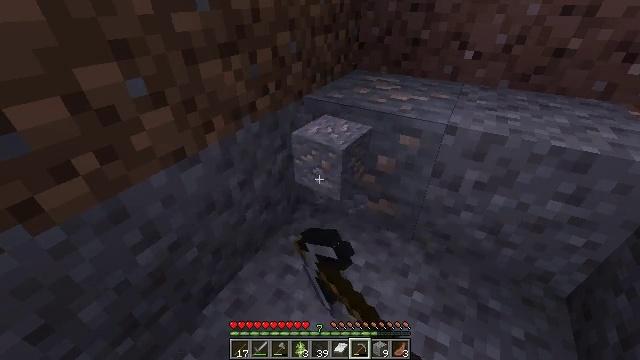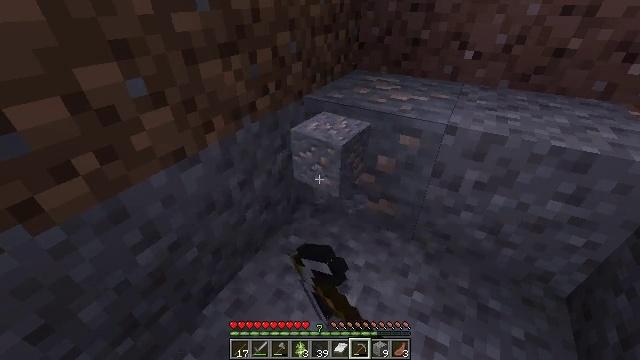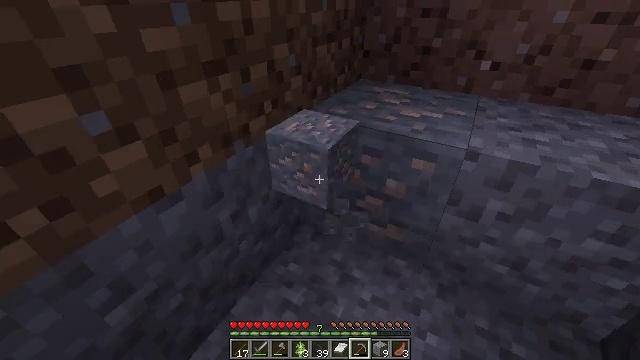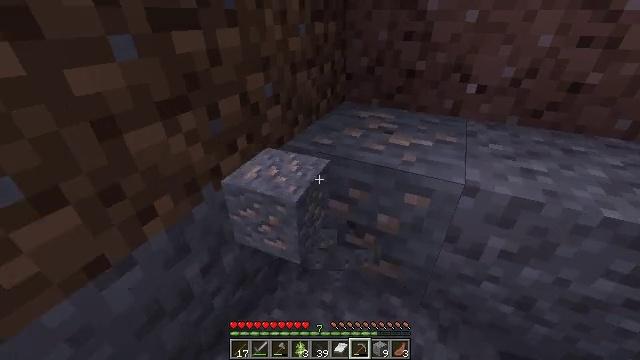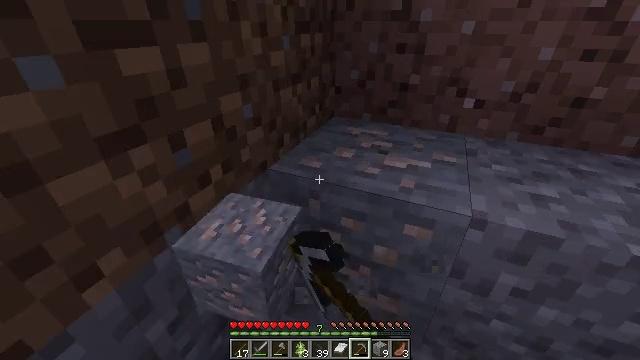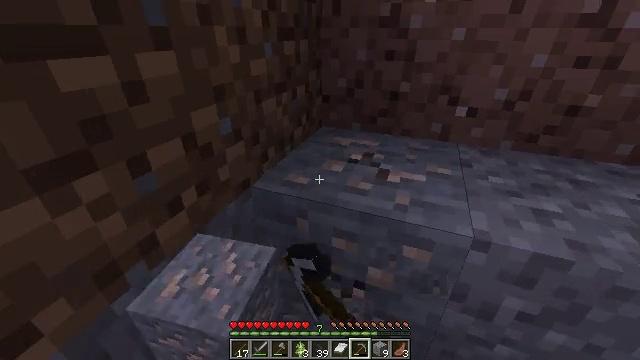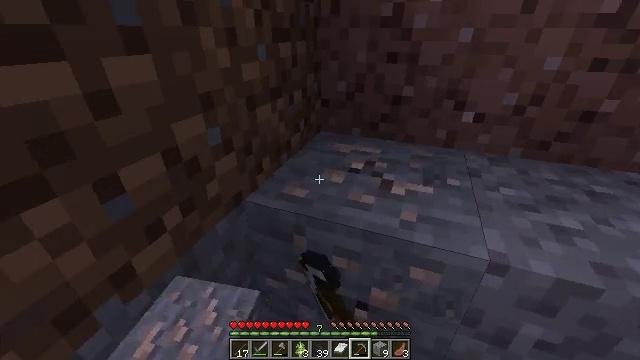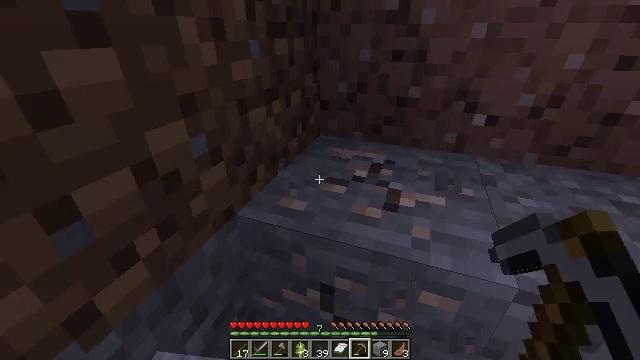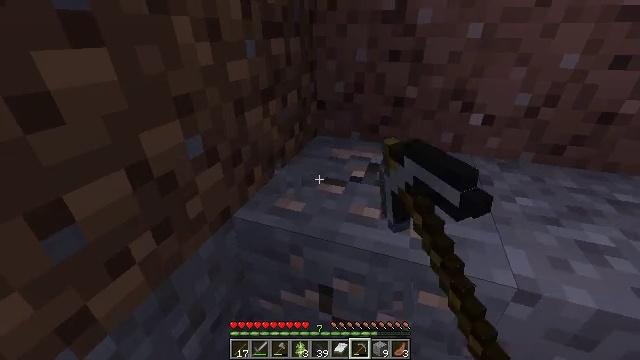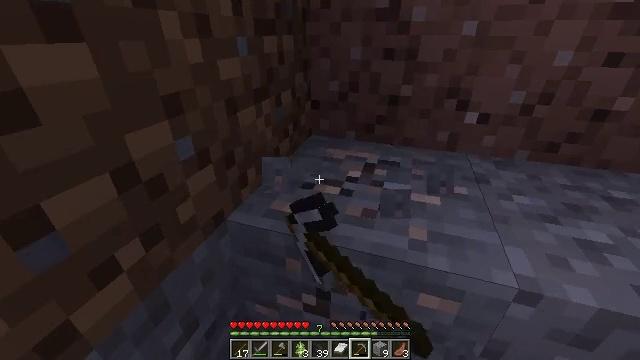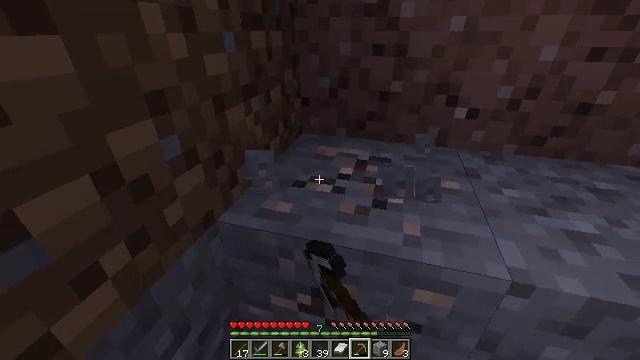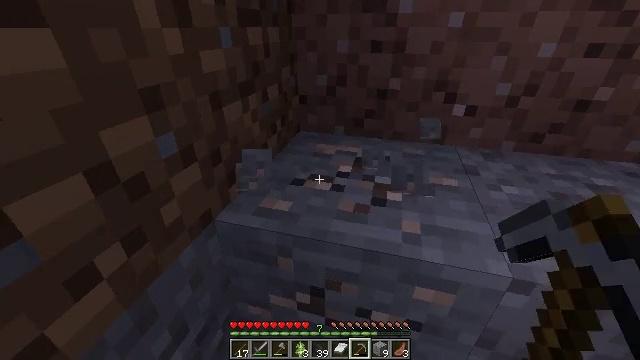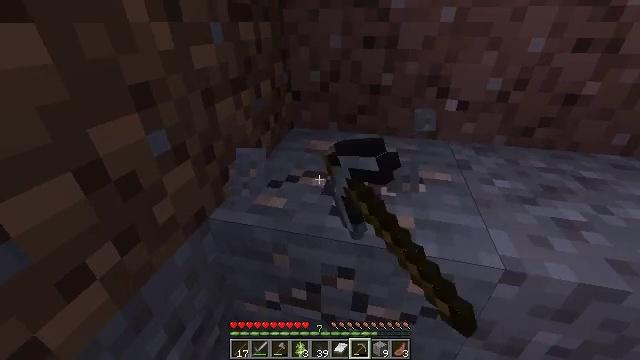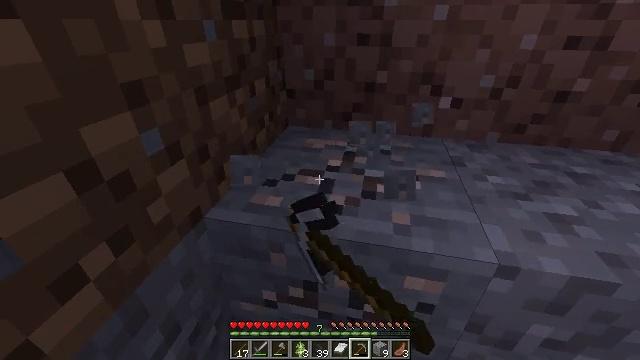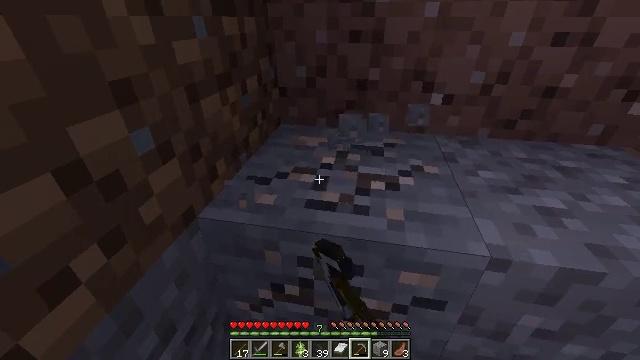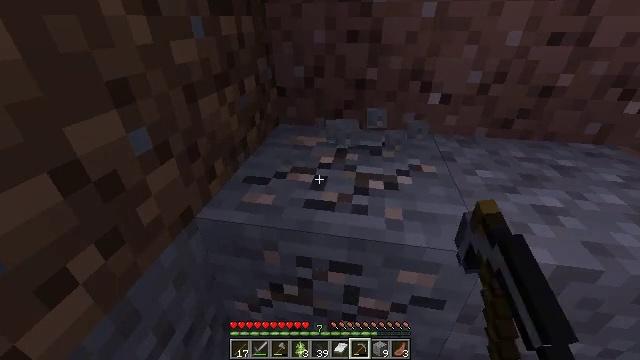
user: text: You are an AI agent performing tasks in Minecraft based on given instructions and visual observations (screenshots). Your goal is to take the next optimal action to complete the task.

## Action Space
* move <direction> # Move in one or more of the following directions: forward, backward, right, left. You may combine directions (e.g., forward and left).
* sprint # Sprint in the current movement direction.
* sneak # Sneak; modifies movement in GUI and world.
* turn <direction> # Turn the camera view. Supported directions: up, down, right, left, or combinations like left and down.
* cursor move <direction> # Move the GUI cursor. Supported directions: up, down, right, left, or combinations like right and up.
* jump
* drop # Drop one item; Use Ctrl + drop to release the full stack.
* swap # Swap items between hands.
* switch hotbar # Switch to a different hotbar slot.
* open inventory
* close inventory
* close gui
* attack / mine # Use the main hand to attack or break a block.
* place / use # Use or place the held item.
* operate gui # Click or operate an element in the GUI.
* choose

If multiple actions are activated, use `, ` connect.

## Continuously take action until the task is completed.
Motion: motion action
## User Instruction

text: Break the iron ore with a tool.
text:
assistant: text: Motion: move forward, attack / mine
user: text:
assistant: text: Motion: move forward, attack / mine
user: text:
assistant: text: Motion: move forward, turn right and up, attack / mine
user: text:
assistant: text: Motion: move forward, turn right and up, attack / mine
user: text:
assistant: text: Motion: move forward, turn right and up, attack / mine
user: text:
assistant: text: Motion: attack / mine
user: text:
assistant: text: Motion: attack / mine
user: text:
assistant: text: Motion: attack / mine
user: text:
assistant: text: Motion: turn right, attack / mine
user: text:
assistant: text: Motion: turn right, attack / mine
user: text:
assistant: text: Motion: attack / mine
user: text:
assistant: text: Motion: turn right, attack / mine
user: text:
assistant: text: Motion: turn right, attack / mine
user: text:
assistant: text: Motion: turn right, attack / mine
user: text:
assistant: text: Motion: attack / mine
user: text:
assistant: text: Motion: attack / mine
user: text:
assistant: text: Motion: attack / mine
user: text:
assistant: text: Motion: attack / mine
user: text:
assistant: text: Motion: attack / mine
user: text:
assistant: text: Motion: attack / mine
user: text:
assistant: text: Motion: attack / mine
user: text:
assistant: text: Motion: attack / mine
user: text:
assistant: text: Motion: attack / mine
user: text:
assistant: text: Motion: attack / mine
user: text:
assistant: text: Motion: attack / mine
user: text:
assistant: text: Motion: attack / mine
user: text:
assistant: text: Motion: attack / mine
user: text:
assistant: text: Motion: attack / mine